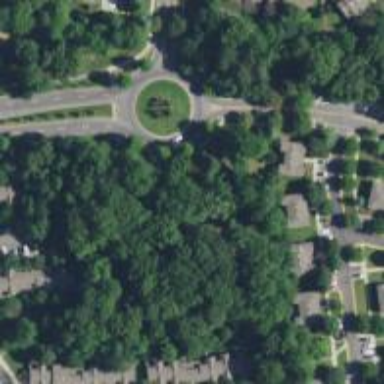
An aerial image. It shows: Roundabout on residential road.